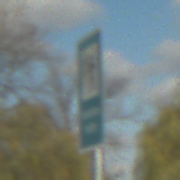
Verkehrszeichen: Verkehrshelfer
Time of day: MorningAfternoon
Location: Outdoor (RoadRail)
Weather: PartlyCloudy
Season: NotSpecified
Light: Natural